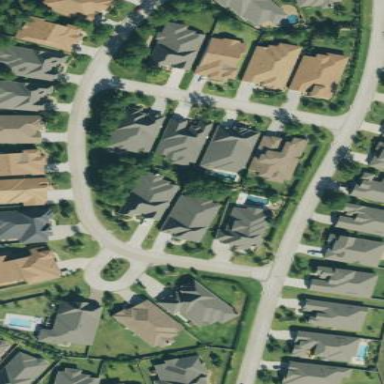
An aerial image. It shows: Residential area within neighborhood.